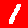
Digit: 1